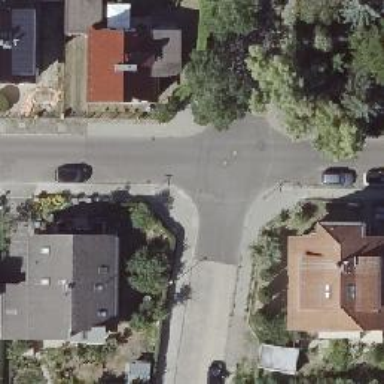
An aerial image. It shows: Residential road with asphalt surface. Both sides have sidewalks.